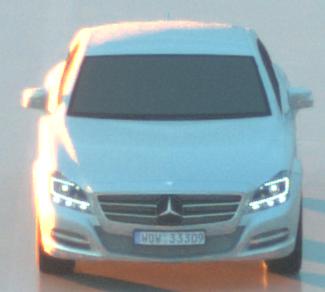
Make: Mercedes-Benz
Model: CLS Coupé 350
Detailed model: CLS-Class (218) Coupé
Model produced from: 2011/01
Model produced until: 2014/07
Doors: 4
Color: white
Road condition: wet road
Daytime: sunrise or sunset
Contrast: medium contrast